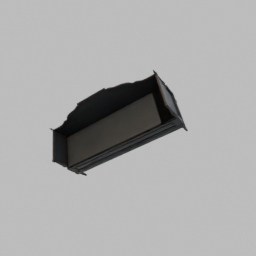
Label: furniture